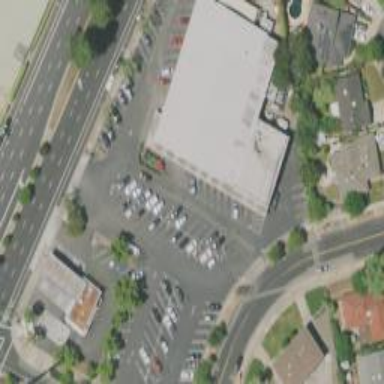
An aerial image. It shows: Asphalt parking space.